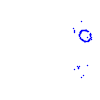
Particle: kaon